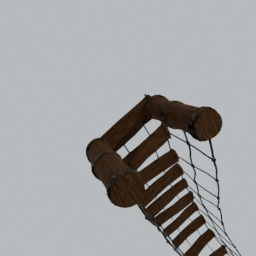
Label: architecture